Interaction volume radius: 5 \u00c5
Interaction volume height: 20 \u00c5
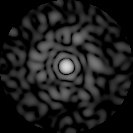
Disorder parameter: 0.8543